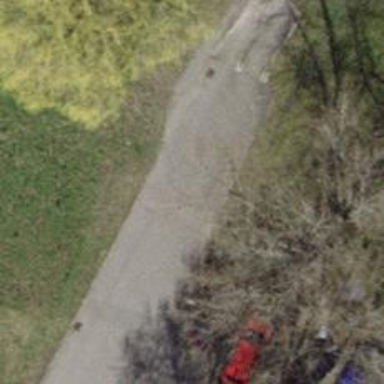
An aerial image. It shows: Unclassified road with asphalt surface.